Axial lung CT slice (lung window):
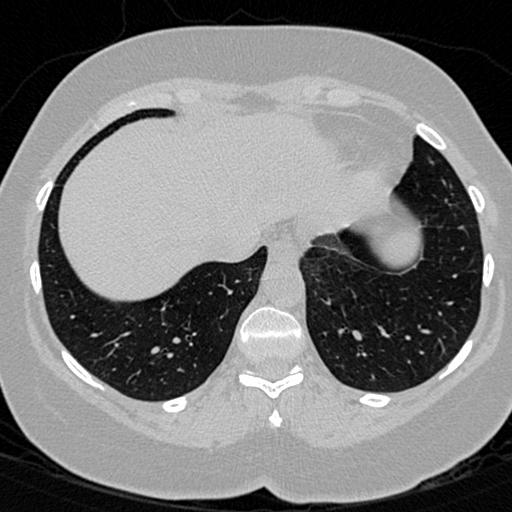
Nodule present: no